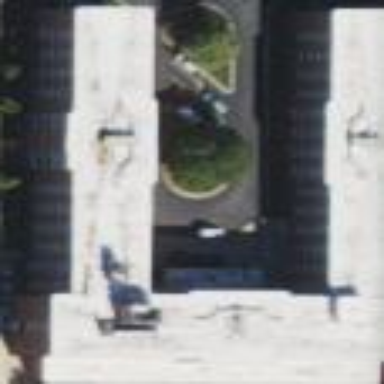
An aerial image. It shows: Dormitory building.